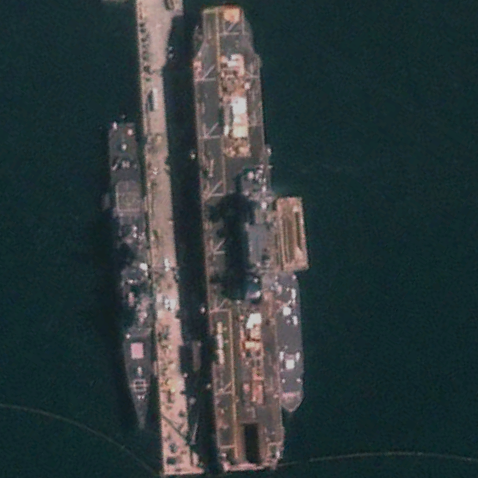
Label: assault